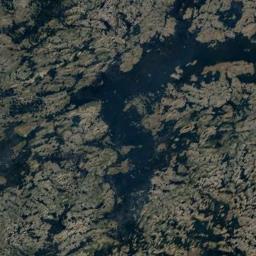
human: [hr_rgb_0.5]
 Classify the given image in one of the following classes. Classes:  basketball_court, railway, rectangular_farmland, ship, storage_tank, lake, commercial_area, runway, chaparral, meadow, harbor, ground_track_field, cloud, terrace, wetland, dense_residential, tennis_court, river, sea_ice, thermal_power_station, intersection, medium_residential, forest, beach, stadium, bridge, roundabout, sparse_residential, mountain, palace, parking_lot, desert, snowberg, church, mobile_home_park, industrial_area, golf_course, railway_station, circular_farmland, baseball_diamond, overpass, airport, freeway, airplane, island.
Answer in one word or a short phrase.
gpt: wetland